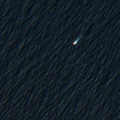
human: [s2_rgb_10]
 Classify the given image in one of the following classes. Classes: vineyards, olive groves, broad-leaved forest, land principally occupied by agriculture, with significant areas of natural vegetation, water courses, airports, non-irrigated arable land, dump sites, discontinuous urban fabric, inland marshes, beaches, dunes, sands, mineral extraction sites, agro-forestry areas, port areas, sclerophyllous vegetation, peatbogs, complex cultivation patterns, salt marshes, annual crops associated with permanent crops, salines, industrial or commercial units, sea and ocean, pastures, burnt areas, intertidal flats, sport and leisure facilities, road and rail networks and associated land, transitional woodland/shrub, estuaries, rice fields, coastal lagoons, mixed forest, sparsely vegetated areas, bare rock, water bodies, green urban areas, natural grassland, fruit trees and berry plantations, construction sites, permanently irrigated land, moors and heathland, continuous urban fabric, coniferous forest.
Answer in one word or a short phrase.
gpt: sea and ocean